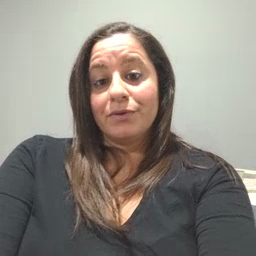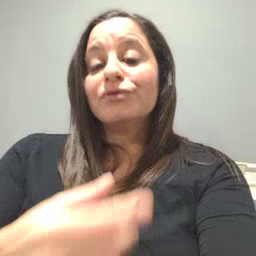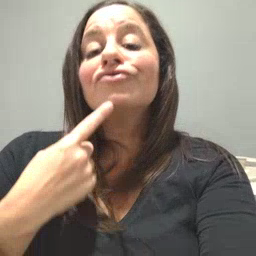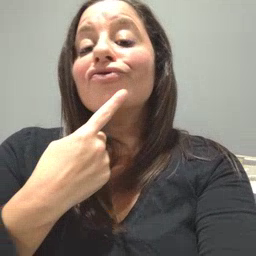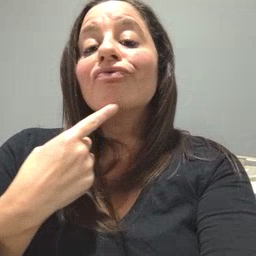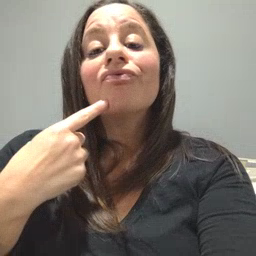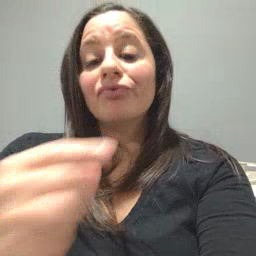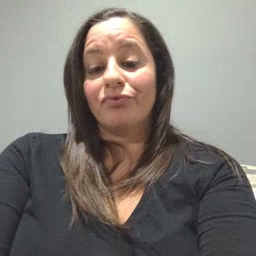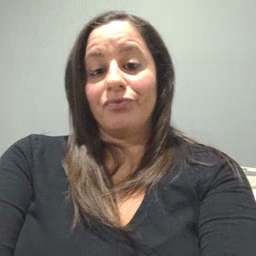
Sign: chin